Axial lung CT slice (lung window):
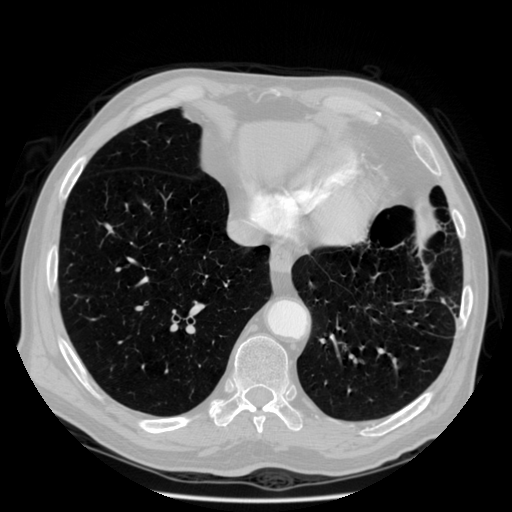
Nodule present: no